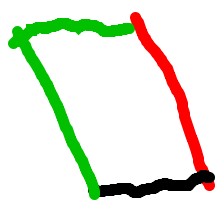
Shape: parallelogram